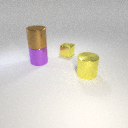
large brown metal cylinder above large purple metal cylinder